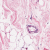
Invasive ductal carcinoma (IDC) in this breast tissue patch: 0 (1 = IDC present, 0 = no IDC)